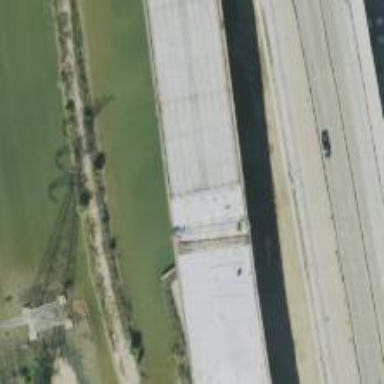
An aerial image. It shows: There is bridge in the image.